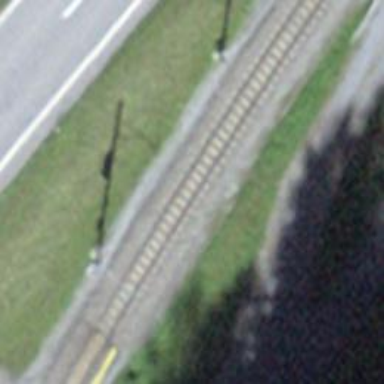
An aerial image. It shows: Narrow-gauge railway with electrified contact line.